Question: What is the result of this measurement?
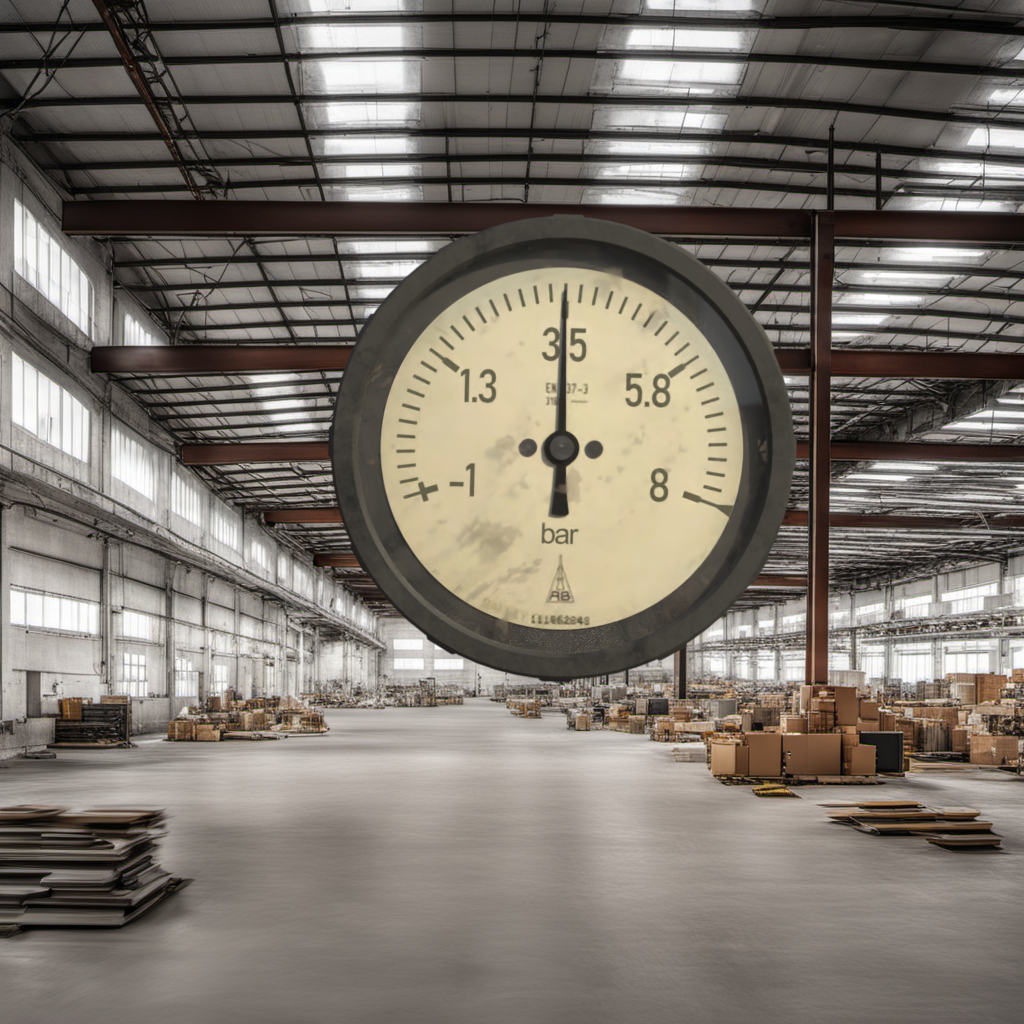
Answer: The result is 3.5
Question: What is the range of the measurement shown in the image?
Answer: The range is from -1 to 8
Question: What is the minimum and maximum reading range of the measurement in the image?
Answer: The minimum value is -1 and the maximum value is 8